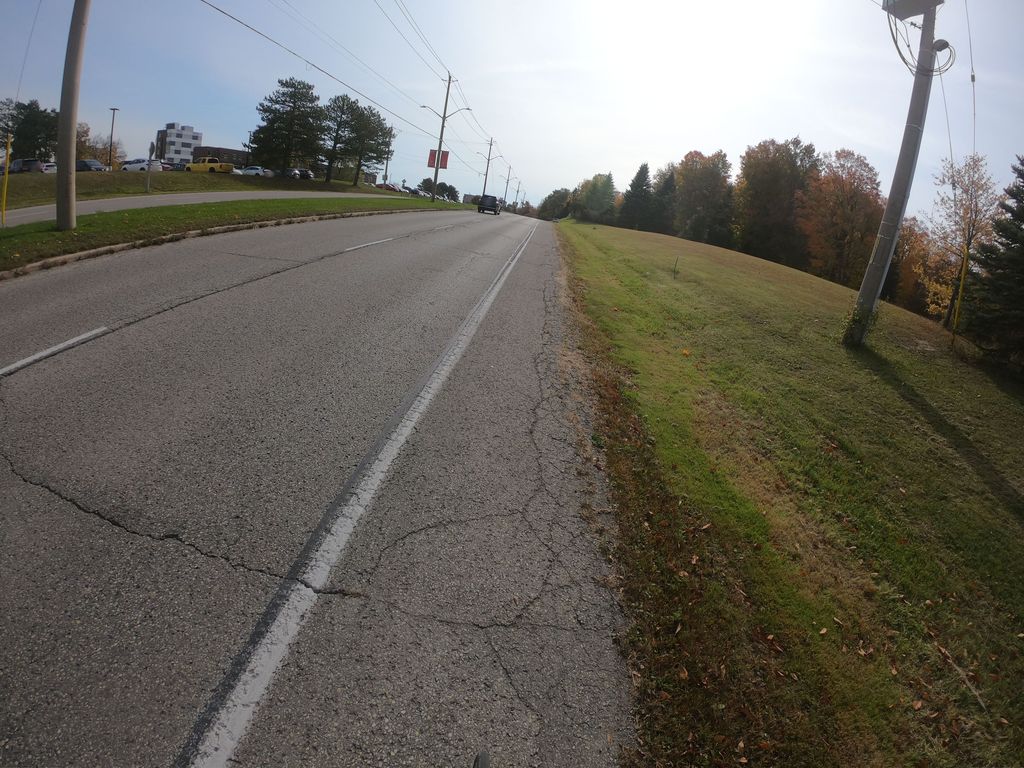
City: kitchener-waterloo